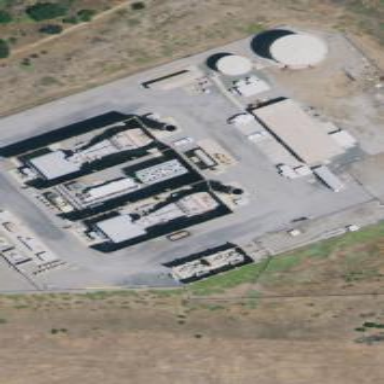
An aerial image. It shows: Industrial area with fence enclosing power plant.